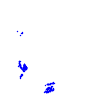
Particle: pion